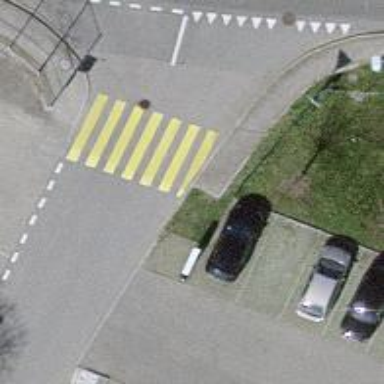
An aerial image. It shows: Marked road crossing.